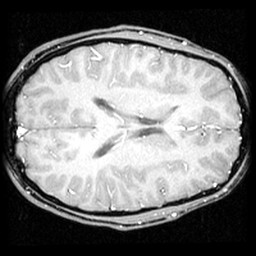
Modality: inplaneT1
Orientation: axial
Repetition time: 0.2 s
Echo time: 0.0036 s